Question: I'm trying to find documentation to do something I find a bit tricky. I'm trying to make a drop-down menu to be a filter that updates my index coming from a database.
This is my mockup
So basically I want that when I change the filter from the dropdown menu, the list of projects update with the ones only have the good filter from a database column.
I hope I'm clear. Thank you !
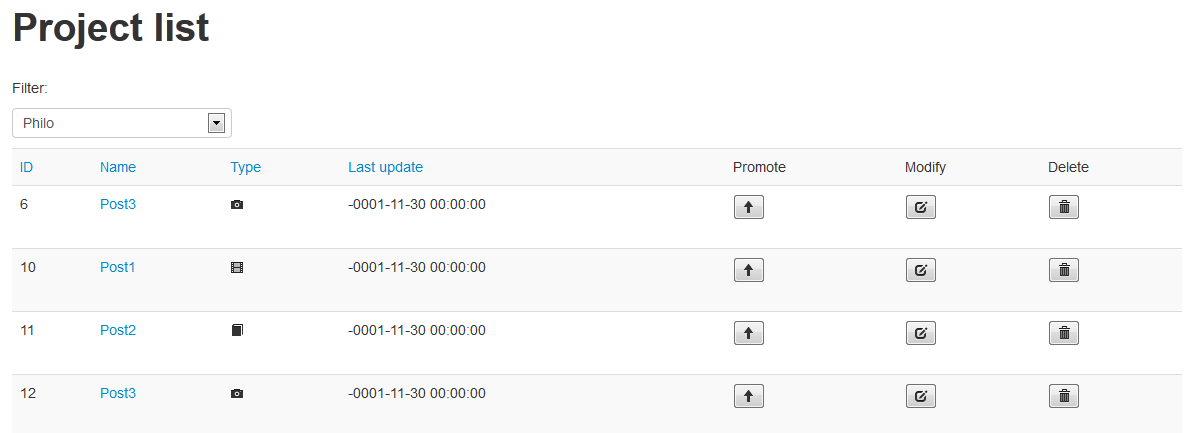
Answer: just use jQuery <URL>.